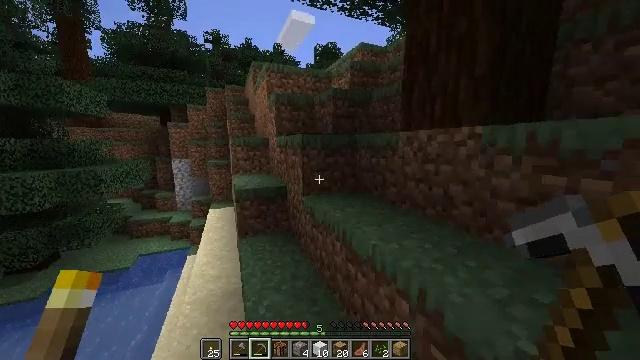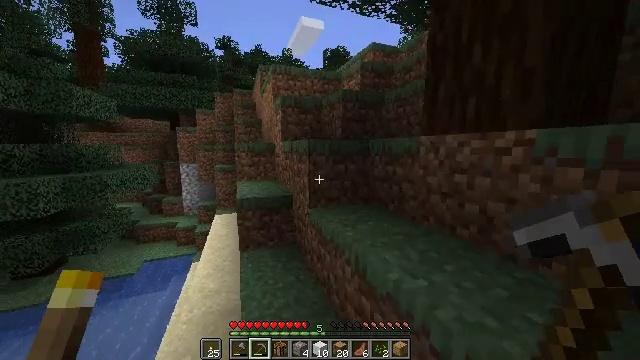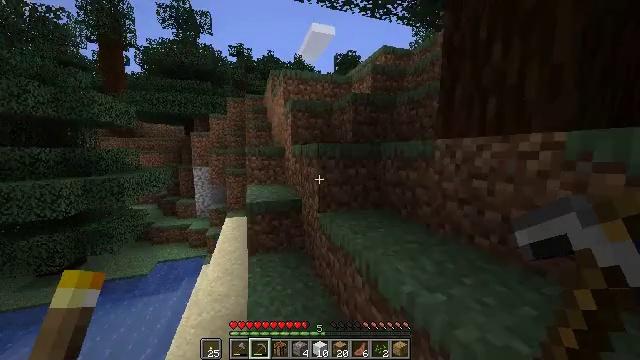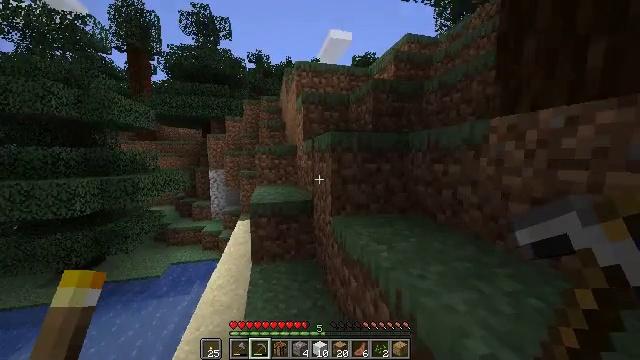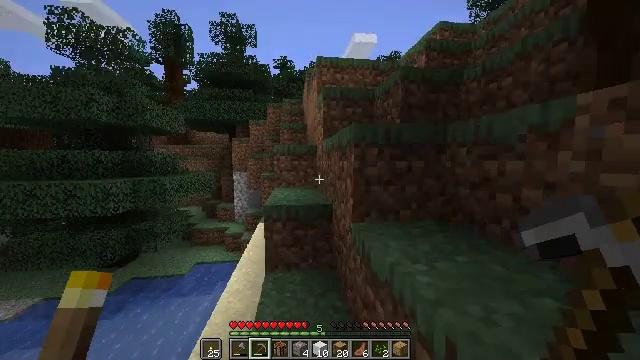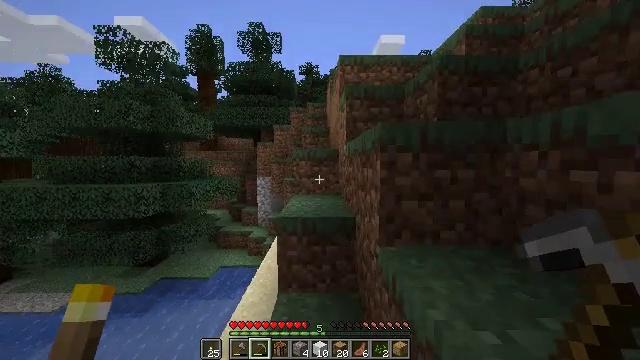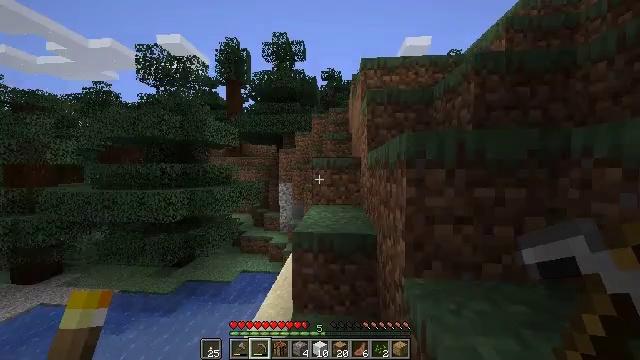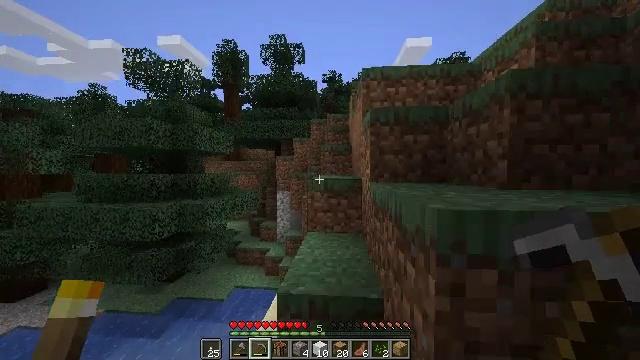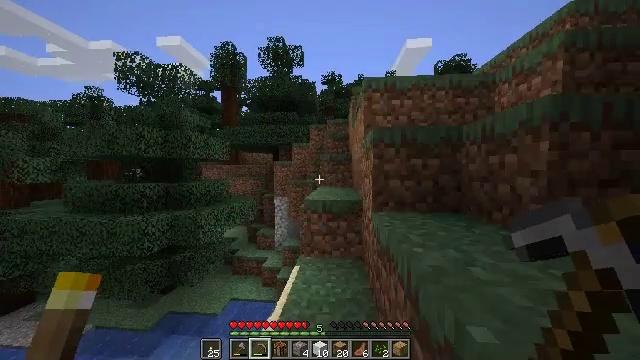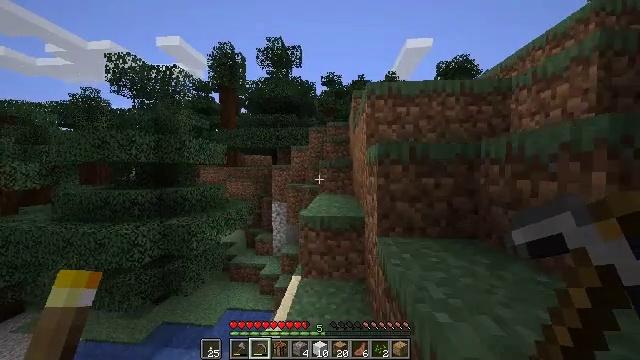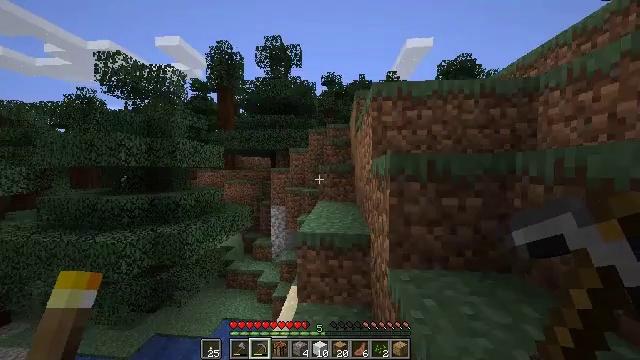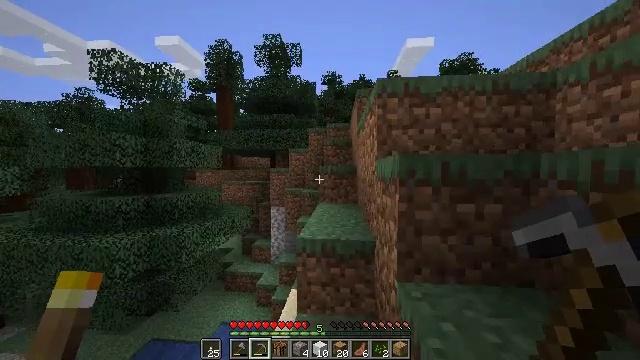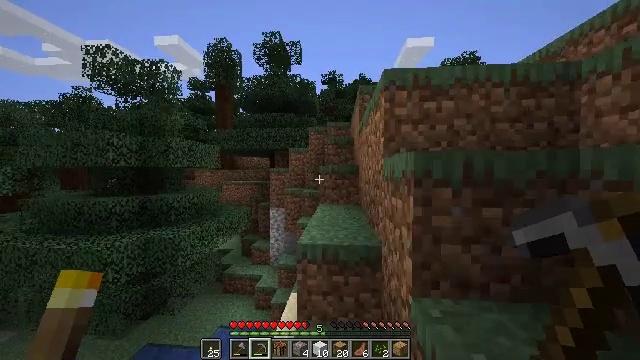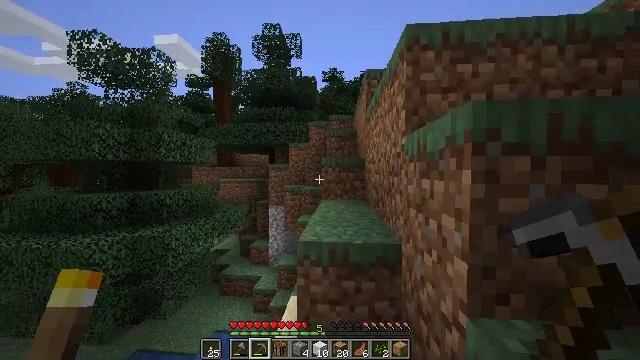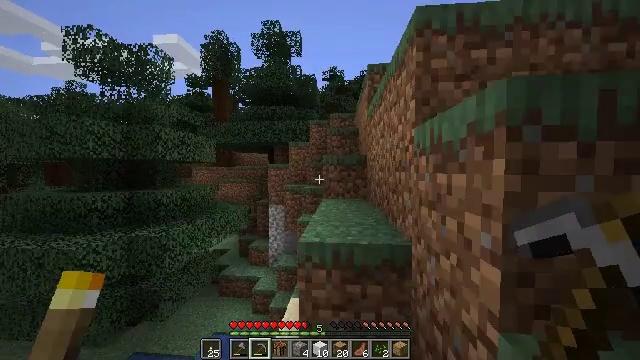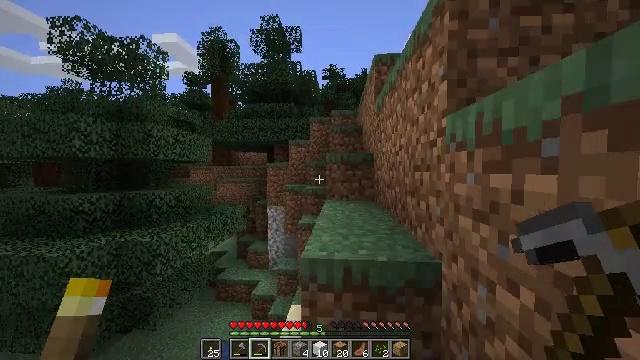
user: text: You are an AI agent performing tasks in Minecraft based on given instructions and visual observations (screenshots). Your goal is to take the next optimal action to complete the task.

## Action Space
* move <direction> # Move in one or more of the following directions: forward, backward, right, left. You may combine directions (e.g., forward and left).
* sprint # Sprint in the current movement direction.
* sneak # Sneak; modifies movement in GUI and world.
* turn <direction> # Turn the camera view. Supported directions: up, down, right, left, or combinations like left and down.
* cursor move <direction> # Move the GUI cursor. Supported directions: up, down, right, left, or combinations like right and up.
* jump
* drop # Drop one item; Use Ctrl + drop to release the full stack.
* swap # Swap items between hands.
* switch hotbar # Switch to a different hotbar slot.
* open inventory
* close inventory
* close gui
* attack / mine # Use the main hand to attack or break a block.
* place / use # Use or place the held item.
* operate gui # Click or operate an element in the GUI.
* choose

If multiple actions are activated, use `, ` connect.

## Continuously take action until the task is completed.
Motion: motion action
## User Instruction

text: Break the fern to clear the area.
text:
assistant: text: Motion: move forward, sprint, turn left and up, jump
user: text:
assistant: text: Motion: move forward, sprint, turn left and up, jump
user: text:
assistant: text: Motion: move forward, sprint, turn left and up, jump
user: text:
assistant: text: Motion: move forward, sprint, turn left and up, jump
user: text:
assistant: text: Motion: move forward, sprint, turn left and up, jump
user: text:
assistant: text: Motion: move forward, sprint, turn left and up, jump
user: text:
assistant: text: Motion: move forward, sprint, jump
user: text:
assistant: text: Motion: move forward, sprint, jump
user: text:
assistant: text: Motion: move forward and move left, sprint, jump
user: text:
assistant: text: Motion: move forward and move left, sprint, jump
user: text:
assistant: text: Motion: move forward and move left, sprint, jump
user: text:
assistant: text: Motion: move forward and move left, sprint, jump
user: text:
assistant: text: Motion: move forward, sprint, jump
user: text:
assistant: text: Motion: move forward, sprint, jump
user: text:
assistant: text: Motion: move forward, sprint, jump
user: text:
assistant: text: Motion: move forward, sprint, jump
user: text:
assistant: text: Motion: move forward, sprint, jump
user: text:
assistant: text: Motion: move forward, sprint, turn right and down, jump
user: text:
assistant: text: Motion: move forward, sprint, turn right and down, jump
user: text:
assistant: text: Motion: move forward, sprint, turn right, jump
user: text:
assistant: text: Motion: move forward and move right, sprint, jump
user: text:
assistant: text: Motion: move forward and move right, sprint, jump
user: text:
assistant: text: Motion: move forward and move right, sprint, jump
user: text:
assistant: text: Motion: move forward, sprint, turn left, jump
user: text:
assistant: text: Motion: move forward, sprint, turn left, jump
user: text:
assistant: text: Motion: move forward, sprint, turn left, jump
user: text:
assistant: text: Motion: move forward, sprint, jump
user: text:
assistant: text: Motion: move forward, sprint, jump
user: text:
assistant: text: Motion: move forward, sprint, jump
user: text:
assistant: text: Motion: move forward, sprint, jump